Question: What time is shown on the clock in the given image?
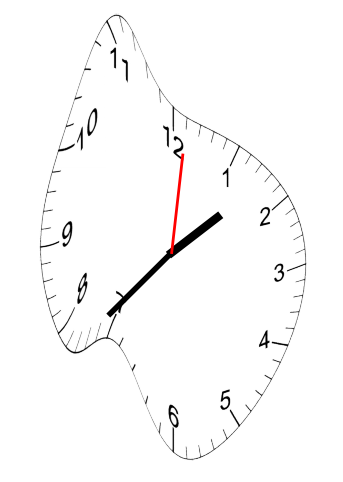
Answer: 01:37:01